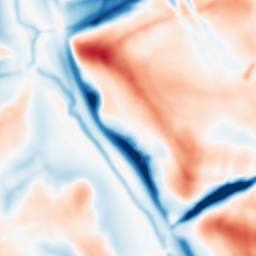
Category: multiscale
Decomposition family: dog_multiscale
Decomposition parameters: sigma_ratio: 2
n_scales: 3
base_sigma: 2
Upsampling method: bilinear
Upsampling parameters: scale: 2
Upsampling scale: 2